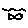
Label: fish